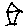
Label: house